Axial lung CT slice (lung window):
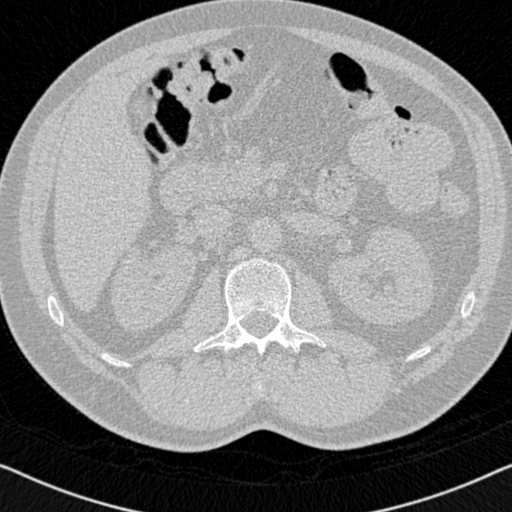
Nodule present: no